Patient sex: M
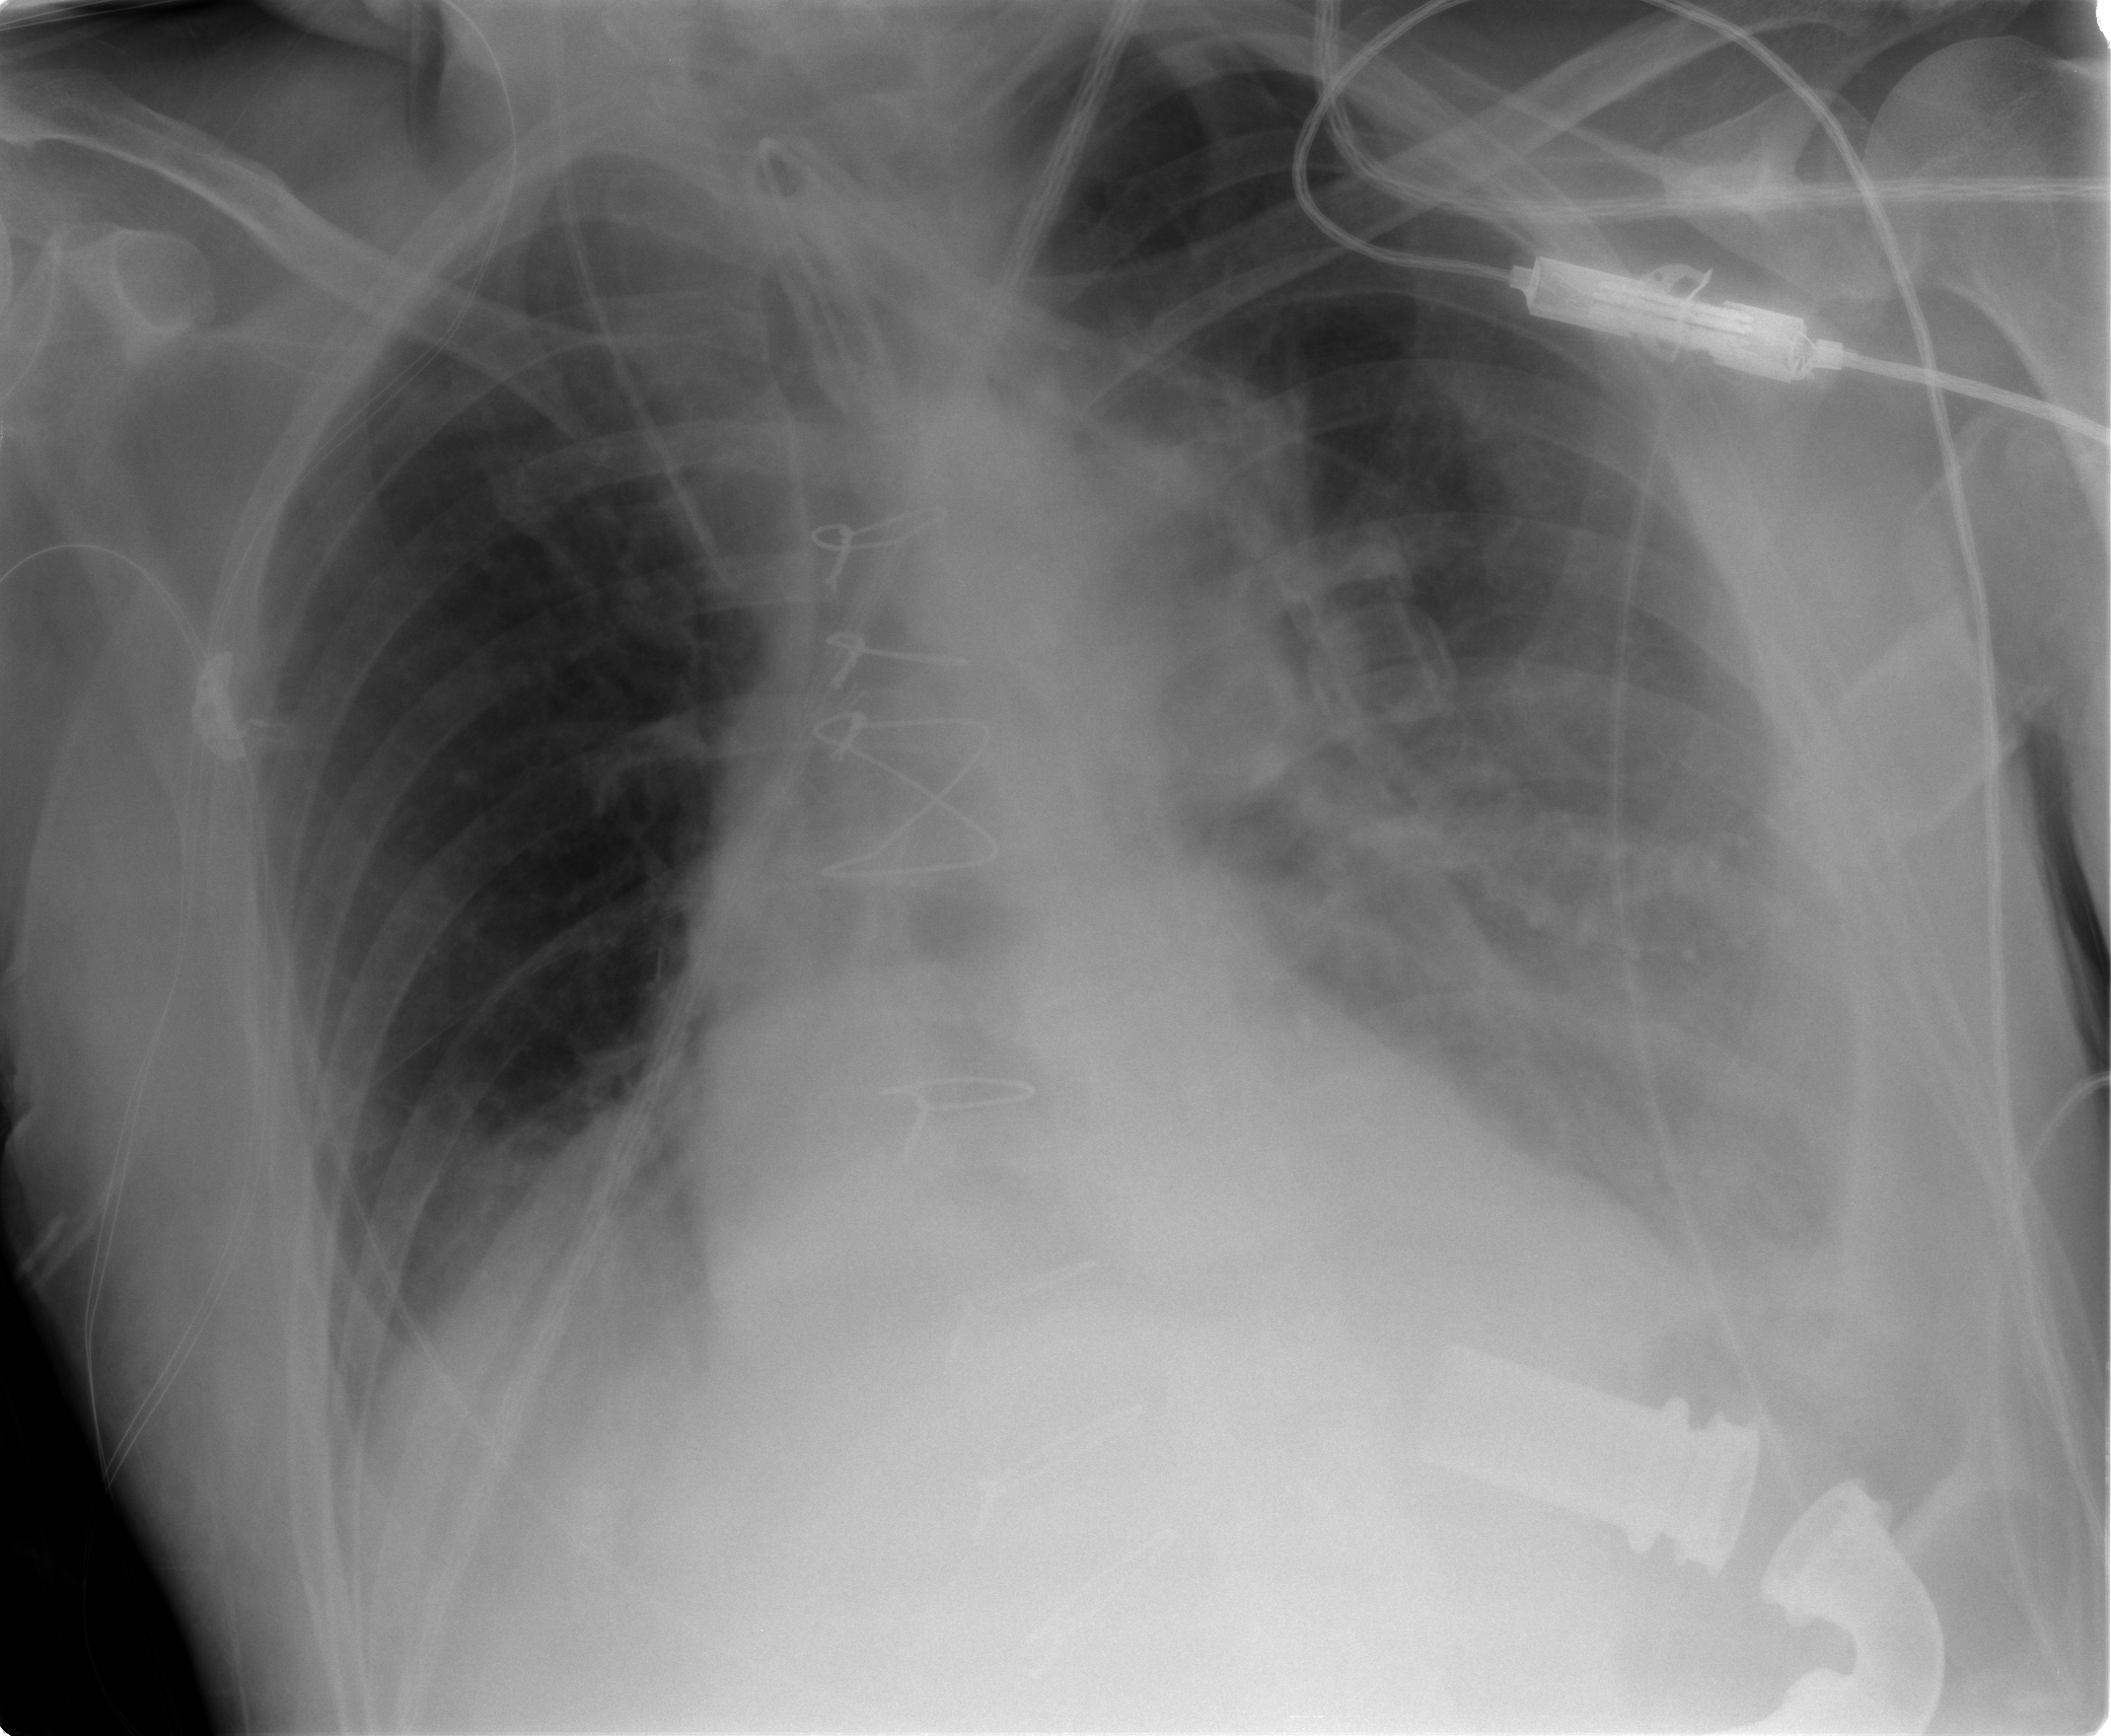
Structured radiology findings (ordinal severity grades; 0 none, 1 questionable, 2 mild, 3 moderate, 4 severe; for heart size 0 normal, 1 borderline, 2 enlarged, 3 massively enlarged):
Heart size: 1
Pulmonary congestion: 2
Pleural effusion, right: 0
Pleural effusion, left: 3
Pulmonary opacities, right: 0
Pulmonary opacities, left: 0
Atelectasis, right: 2
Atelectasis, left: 3